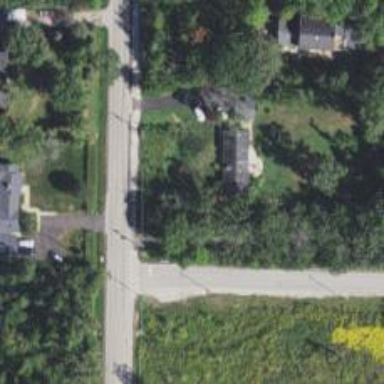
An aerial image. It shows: Unmarked road crossing.